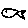
Label: fish